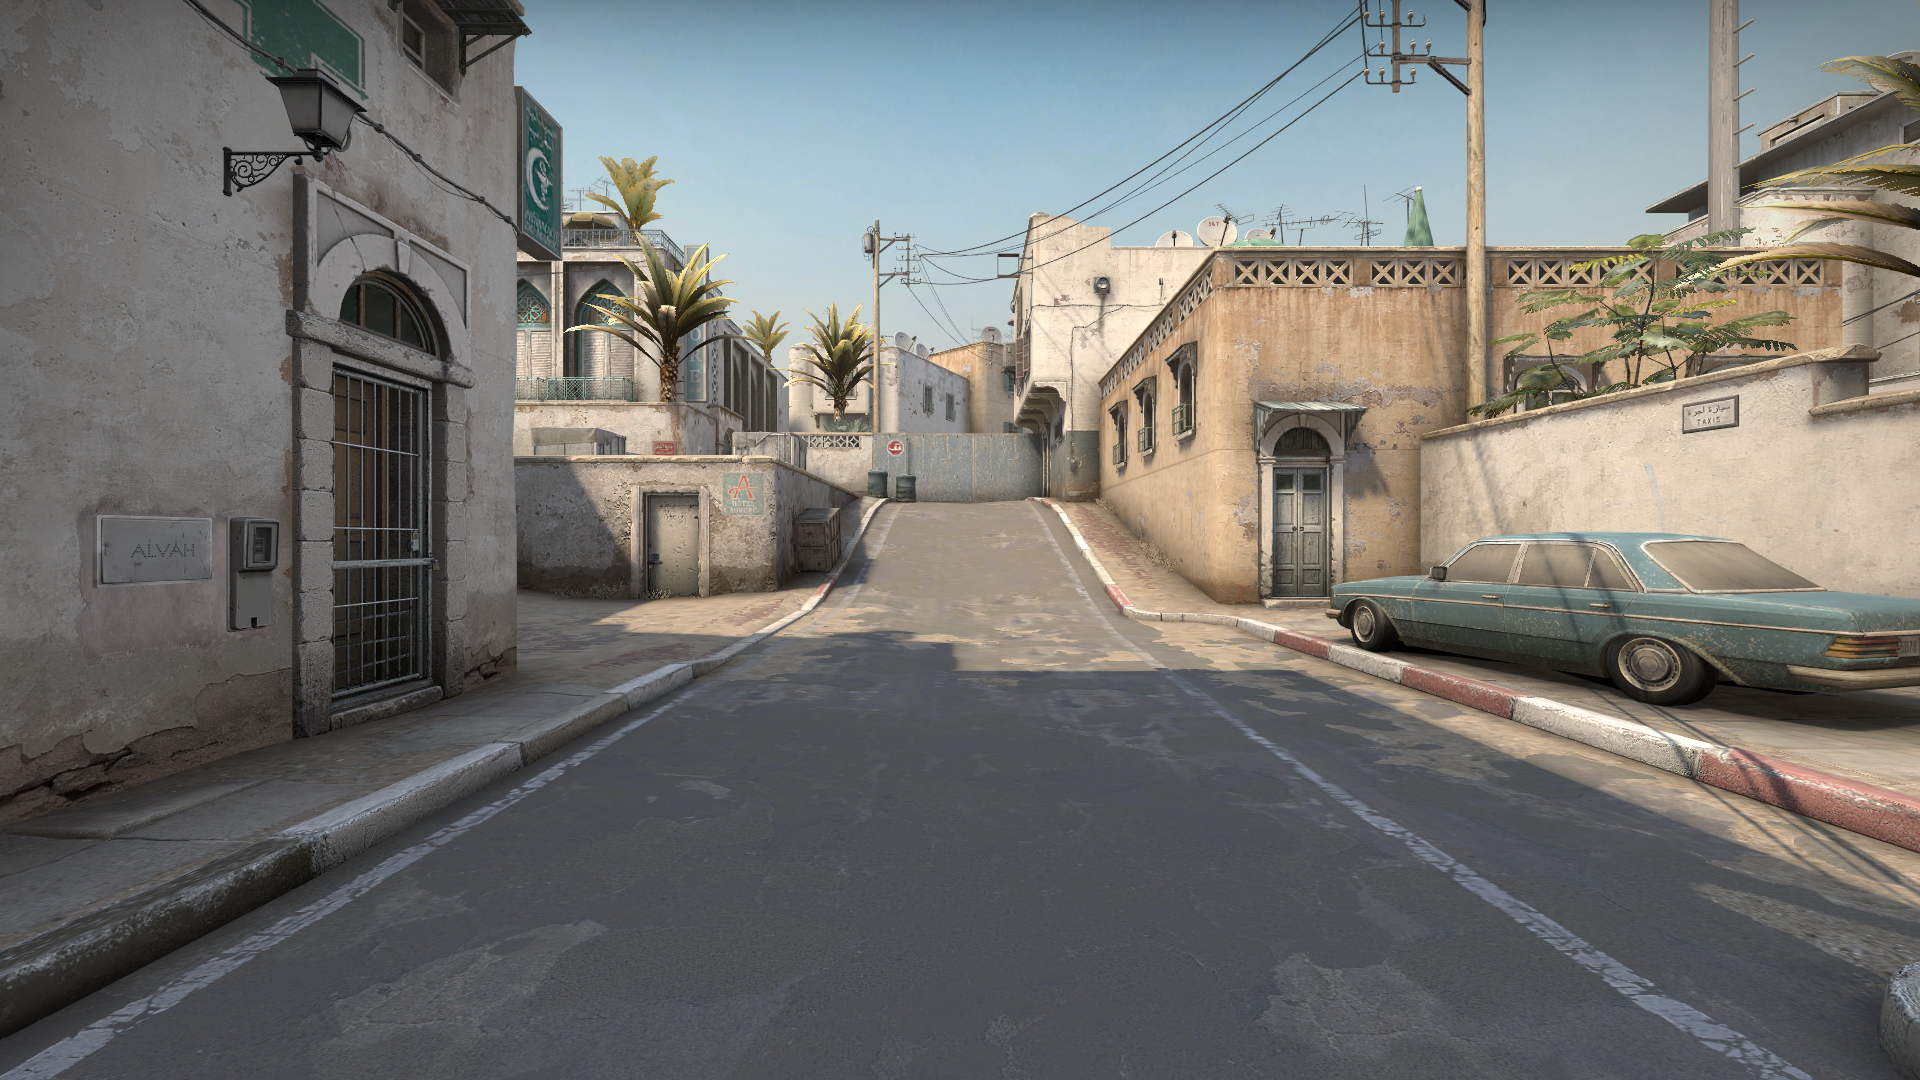
Map: de_dust2